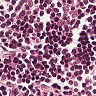
Metastatic tissue present: no